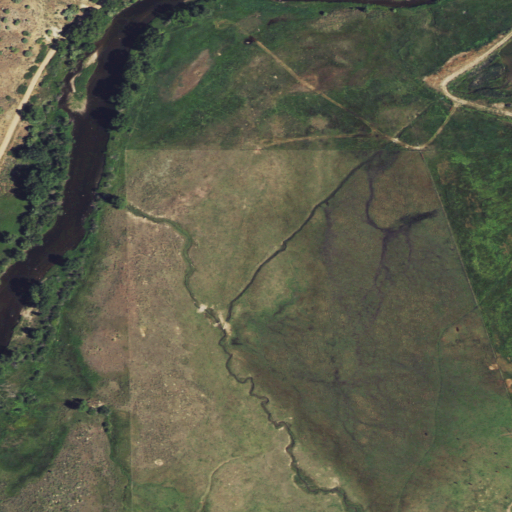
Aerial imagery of valley in Wyoming named Sixteen Gulch containing pasture, woody wetlands, herbaceous wetlands, open development, shrub, medium intensity development, and low intensity development